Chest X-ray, AP view. Patient: 68 years old, sex F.
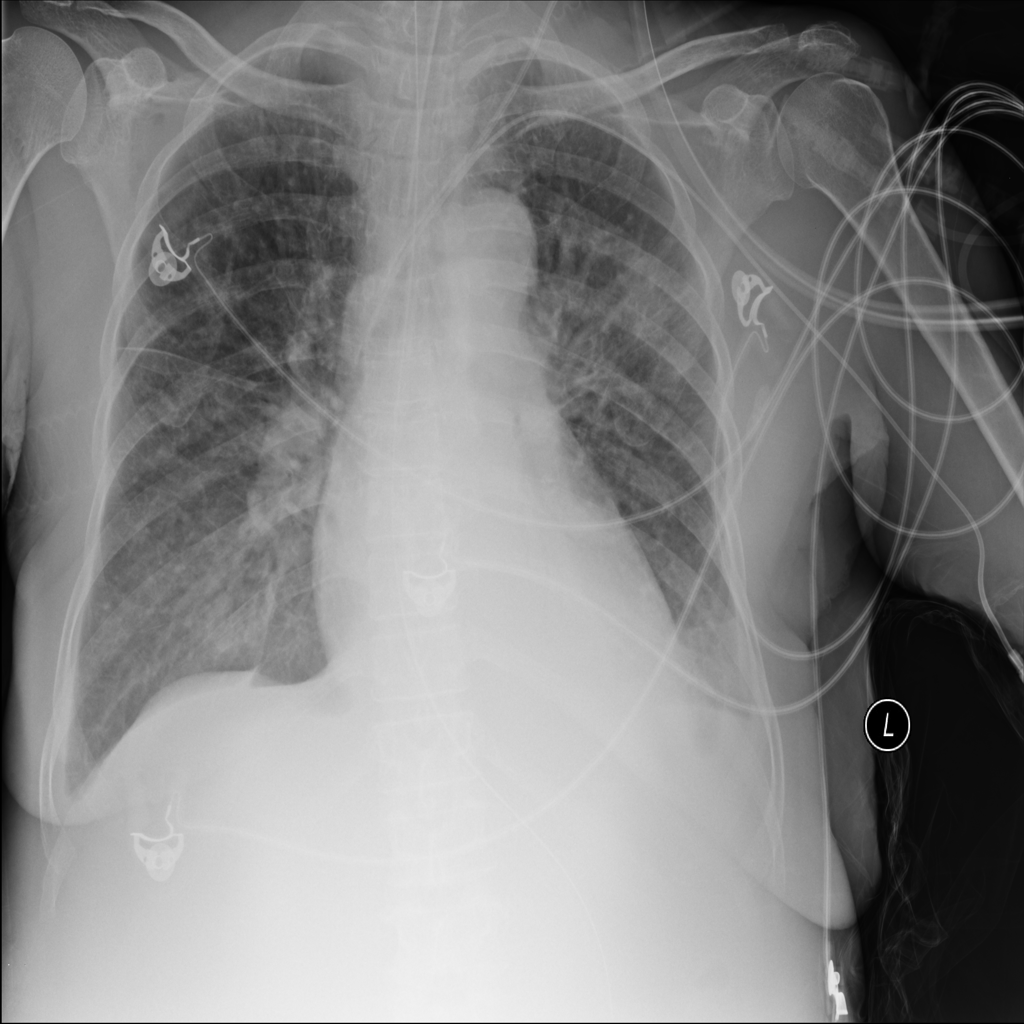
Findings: Effusion, Infiltration, Nodule